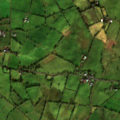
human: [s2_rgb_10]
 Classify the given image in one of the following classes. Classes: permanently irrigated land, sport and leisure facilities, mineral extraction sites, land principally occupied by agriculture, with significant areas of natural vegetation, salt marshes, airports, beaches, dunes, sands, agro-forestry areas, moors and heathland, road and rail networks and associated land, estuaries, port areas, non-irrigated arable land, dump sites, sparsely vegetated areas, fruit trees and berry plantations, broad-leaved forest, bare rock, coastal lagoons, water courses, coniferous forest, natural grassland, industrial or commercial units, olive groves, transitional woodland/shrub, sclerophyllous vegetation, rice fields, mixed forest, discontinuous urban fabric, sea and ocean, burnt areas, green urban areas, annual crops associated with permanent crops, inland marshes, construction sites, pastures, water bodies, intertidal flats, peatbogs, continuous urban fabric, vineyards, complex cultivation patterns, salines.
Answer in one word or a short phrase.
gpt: pastures